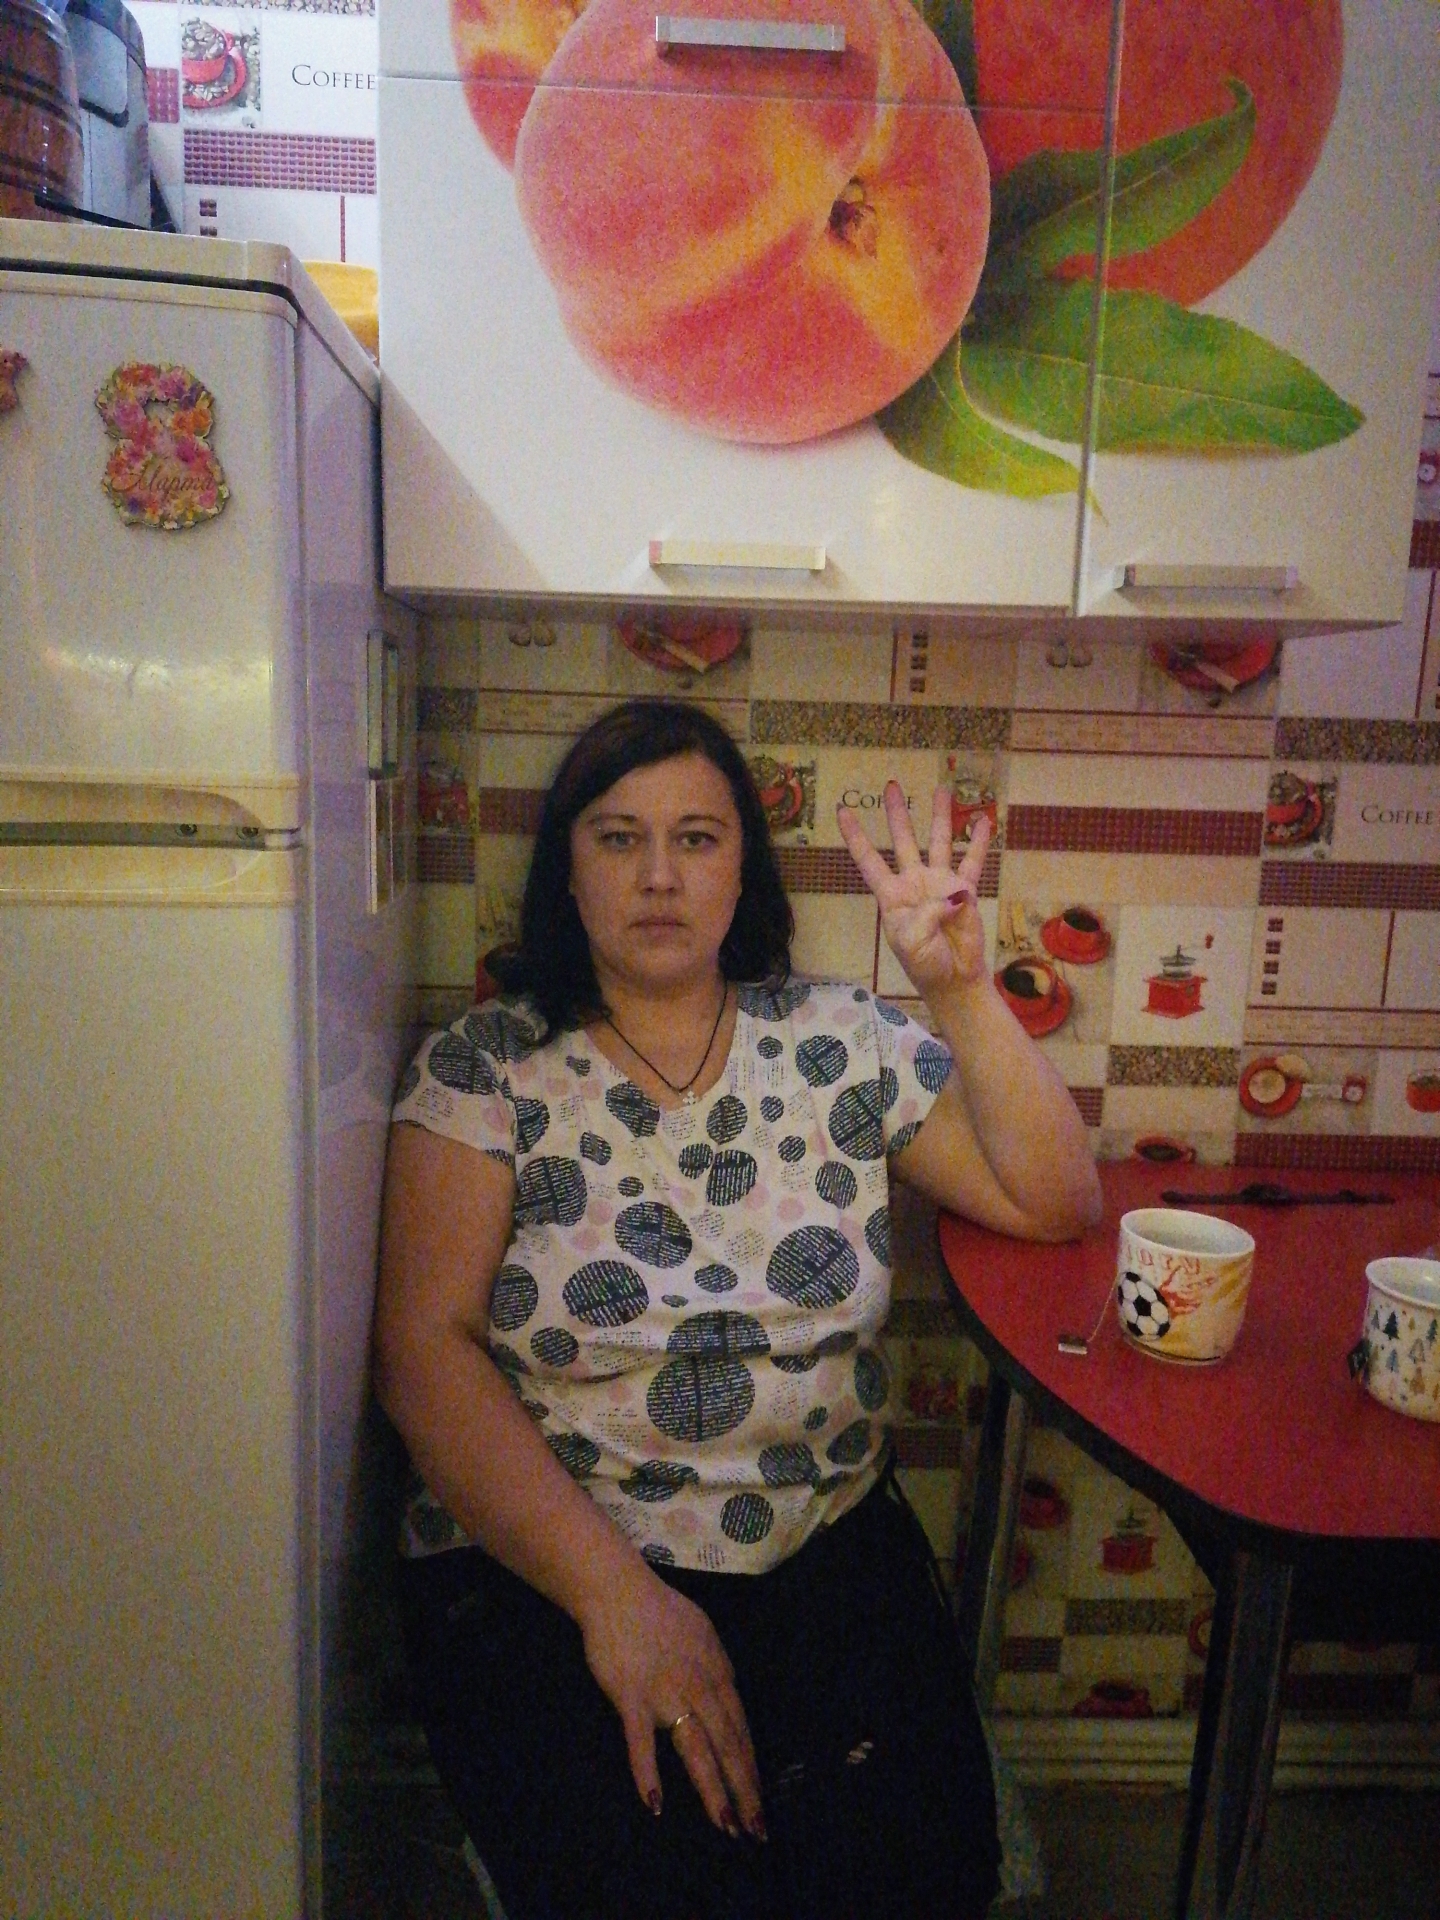
Label: noise